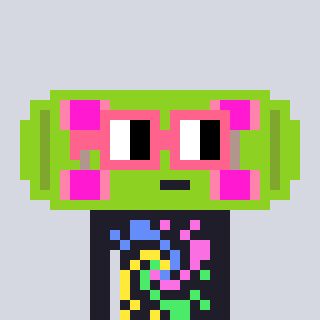
a pixel art character with square pink glasses, a skateboard-shaped head and a grayscale-colored body on a cool background